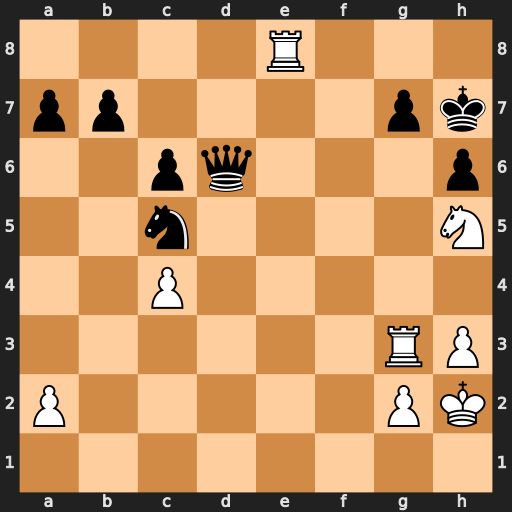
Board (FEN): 4R3/pp4pk/2pq3p/2n4N/2P5/6RP/P5PK/8
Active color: w
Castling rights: -
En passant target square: -
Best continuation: Nxg7 Qxg3+ Kxg3